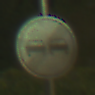
Verkehrszeichen: EndeUeberholverbot
Umgebung: Outdoor, Urban
Tageszeit: Night
Wetter: PartlyCloudy
Licht: Artificial
Jahreszeit: NotSpecified
Kontrast: HighContrast